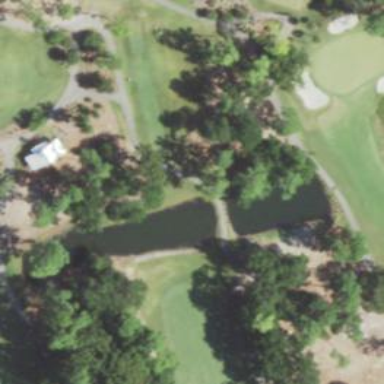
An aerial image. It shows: Golf cartpath that is also road path.